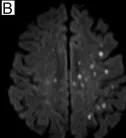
Brain magnetic resonance imaging (MRI) at the initial presentation and after two months. Brain MRI five days after admission. Shows a FLAIR-weighted image with non-active MS typical lesions , a diffusion-weighted image illustrating multiple dot-shaped cortical, and ,subcortical lesions with restricted diffusion not limited to a large-vessel vascular territory, and . Corresponding reduction on the apparent diffusion coefficient sequence.
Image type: radiology (mri)